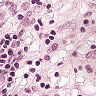
Metastatic tissue present: yes